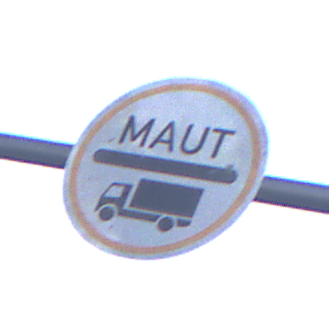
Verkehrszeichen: Mautpflicht
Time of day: Midday
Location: Roofed (Underpass)
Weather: Clear
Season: NotSpecified
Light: Natural